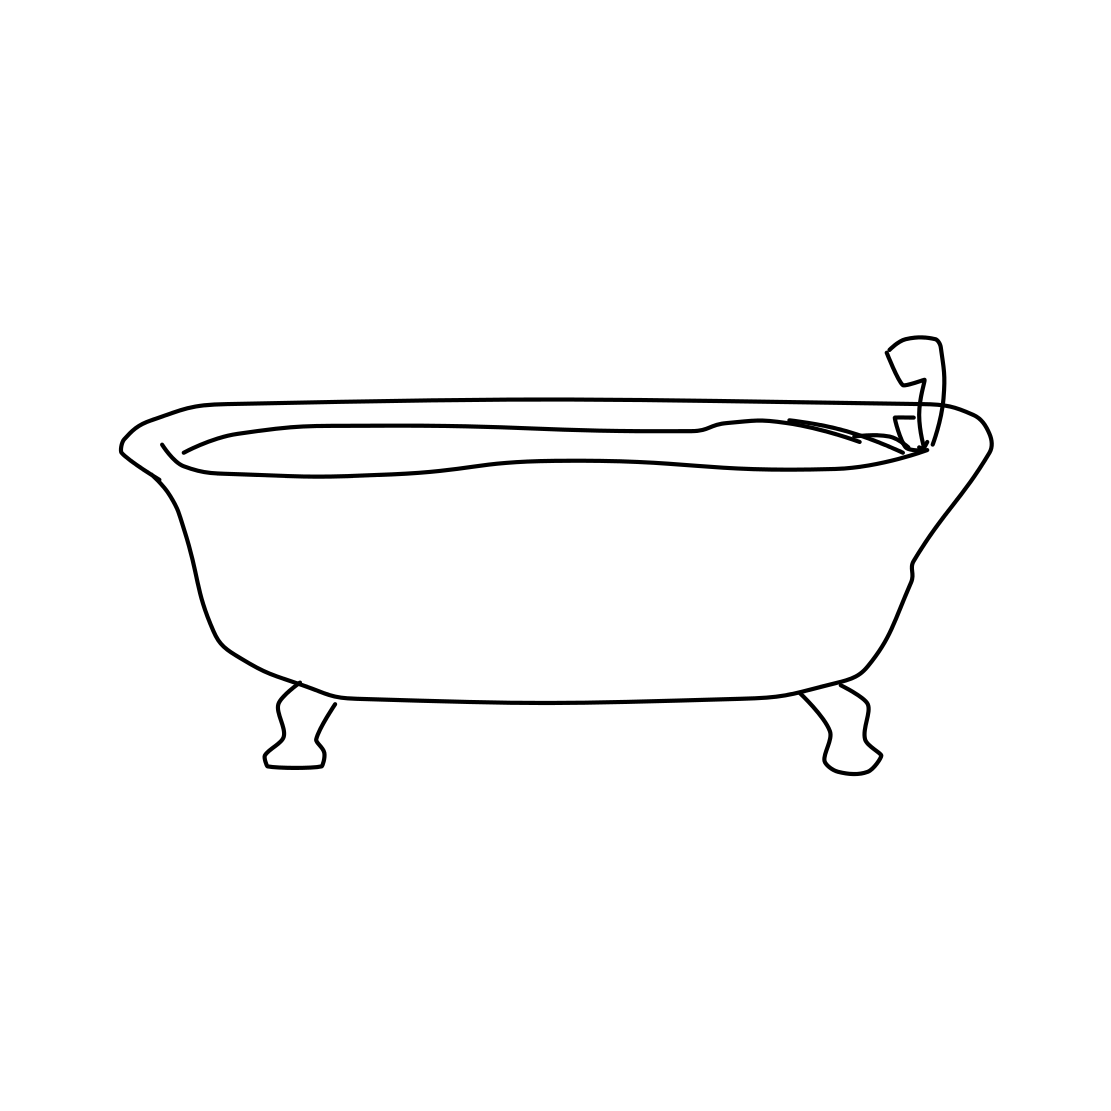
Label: bathtub